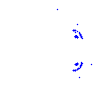
Particle: proton